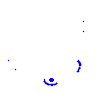
Particle: proton